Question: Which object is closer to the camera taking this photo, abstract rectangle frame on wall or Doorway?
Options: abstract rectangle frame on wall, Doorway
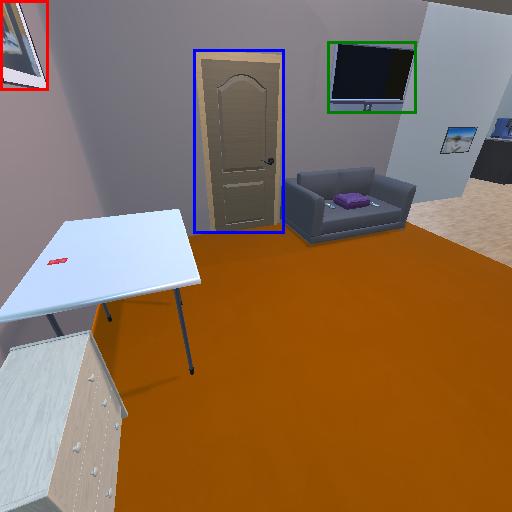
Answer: abstract rectangle frame on wall